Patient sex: F
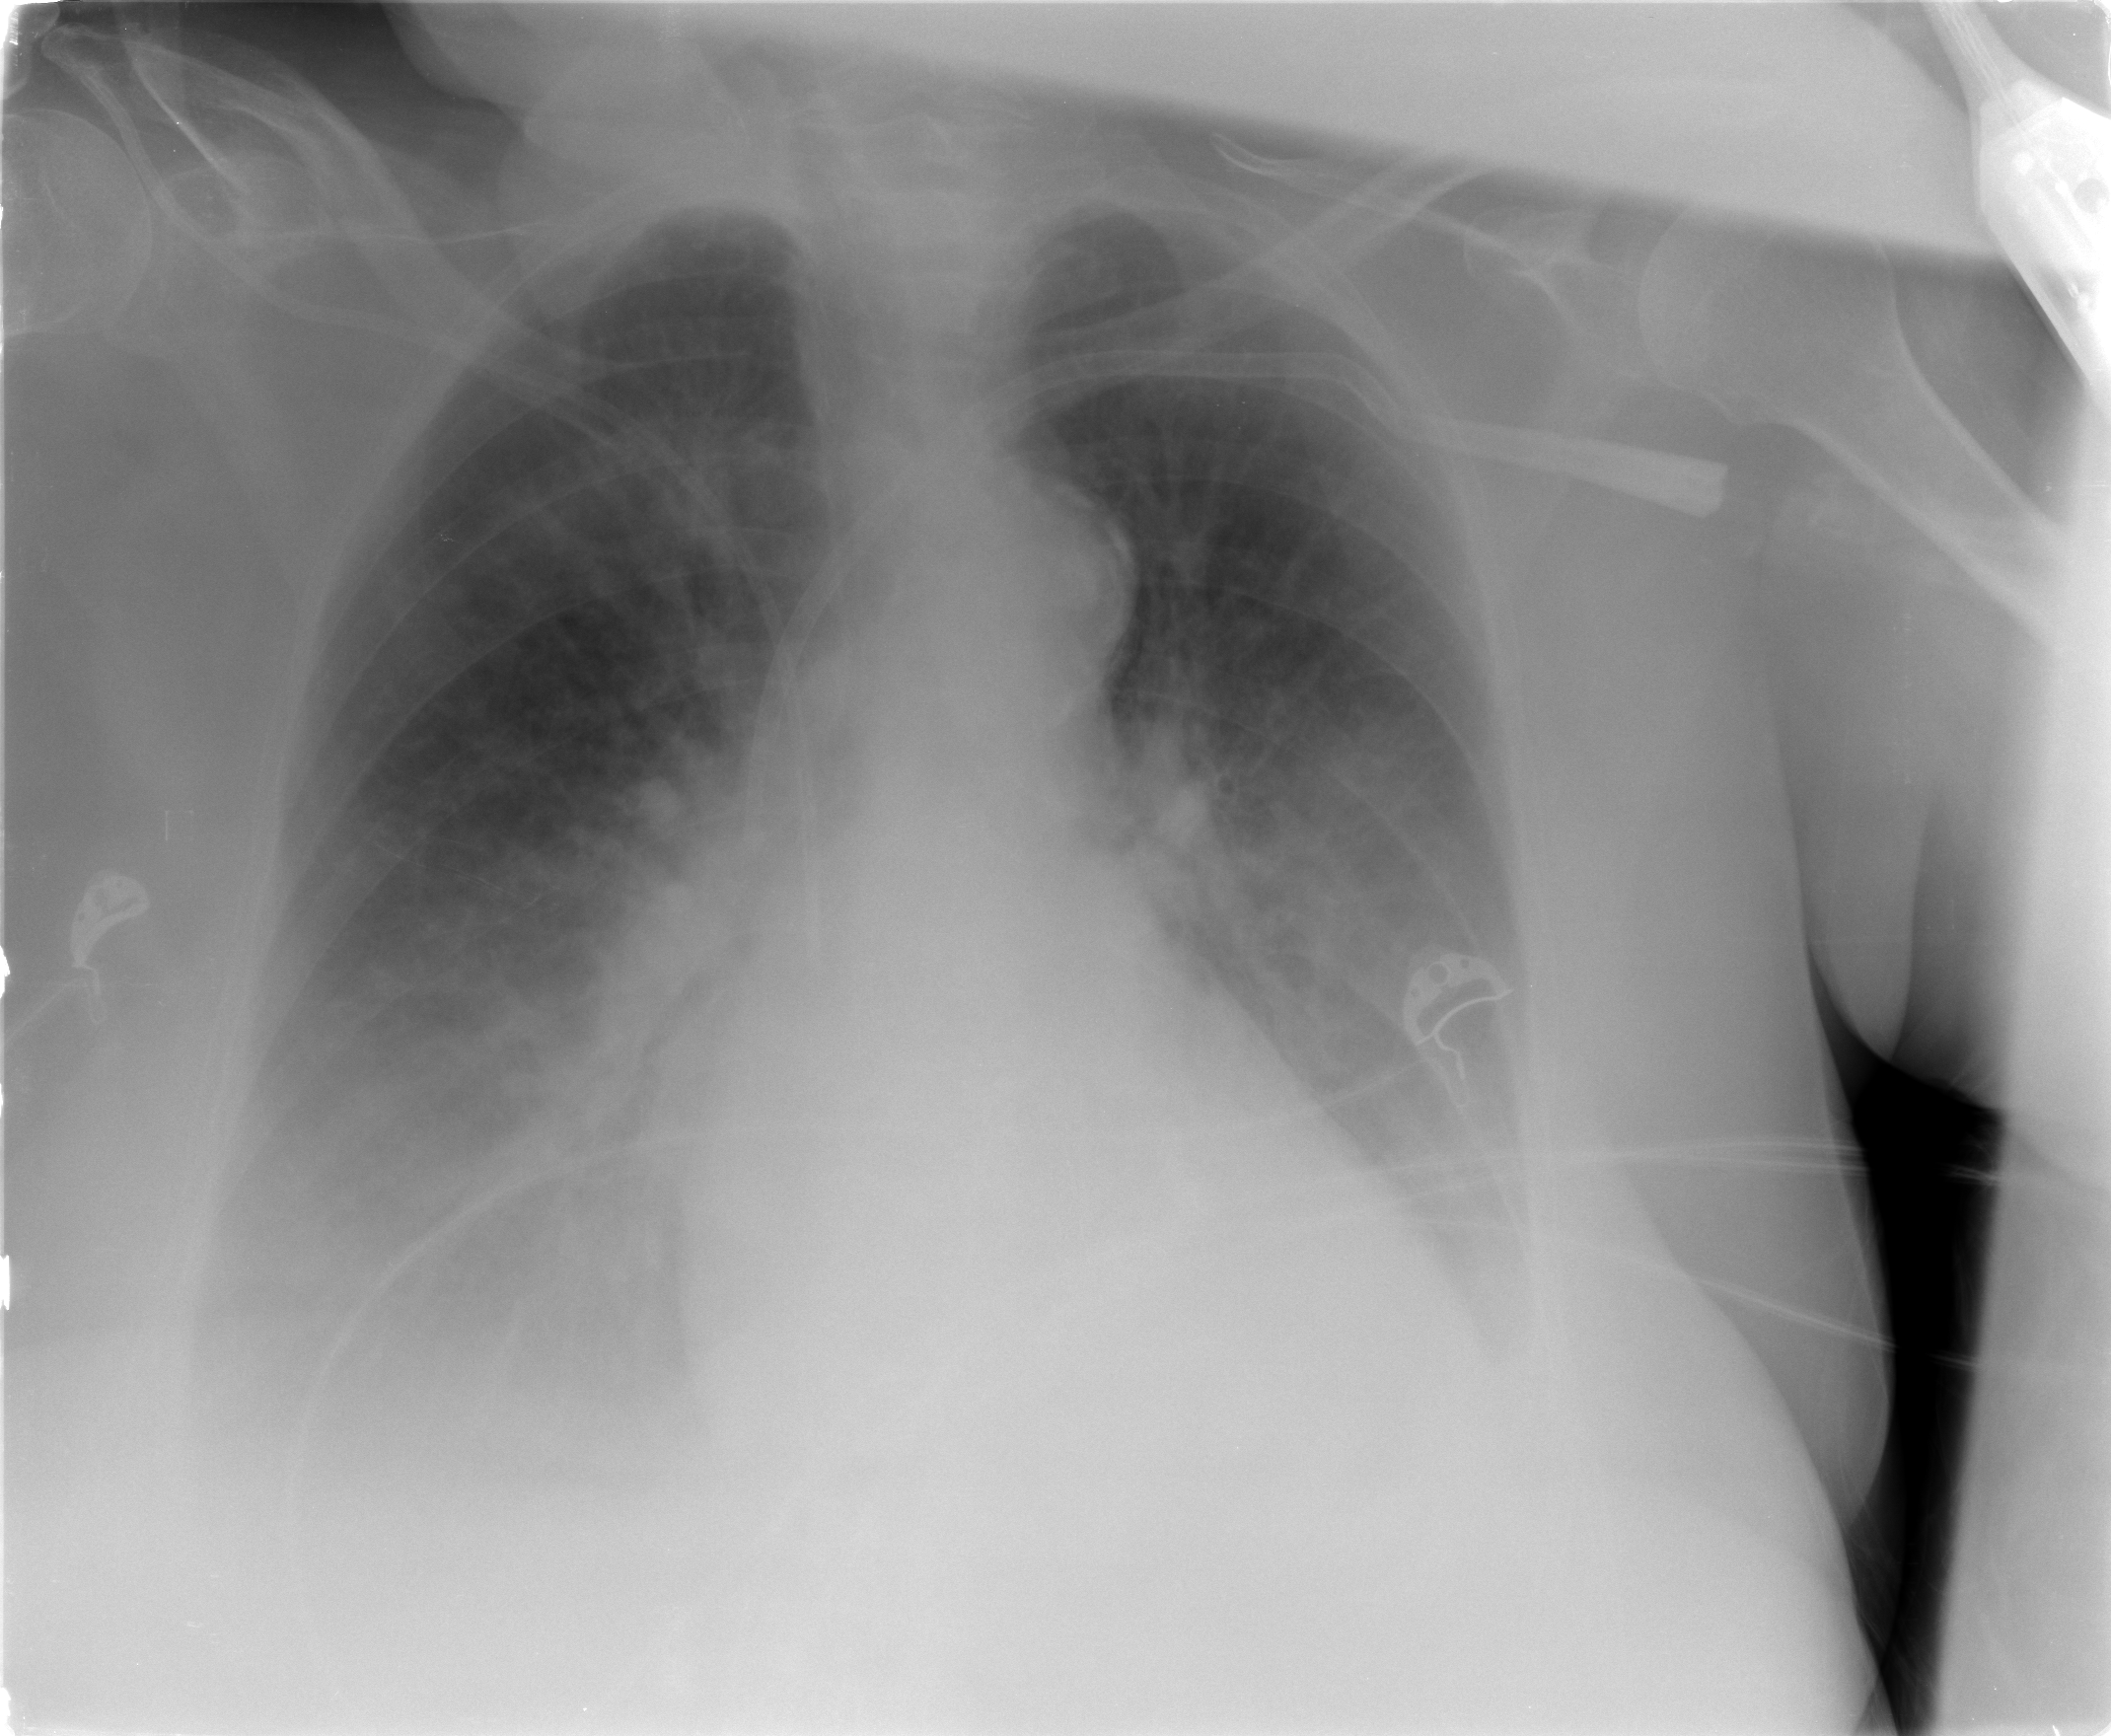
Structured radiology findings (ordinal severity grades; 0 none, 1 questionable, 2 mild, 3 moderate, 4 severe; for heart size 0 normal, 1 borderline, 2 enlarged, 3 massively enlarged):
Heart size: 2
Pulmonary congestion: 2
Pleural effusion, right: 3
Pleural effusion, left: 2
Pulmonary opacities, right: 0
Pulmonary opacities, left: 0
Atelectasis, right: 2
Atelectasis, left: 2